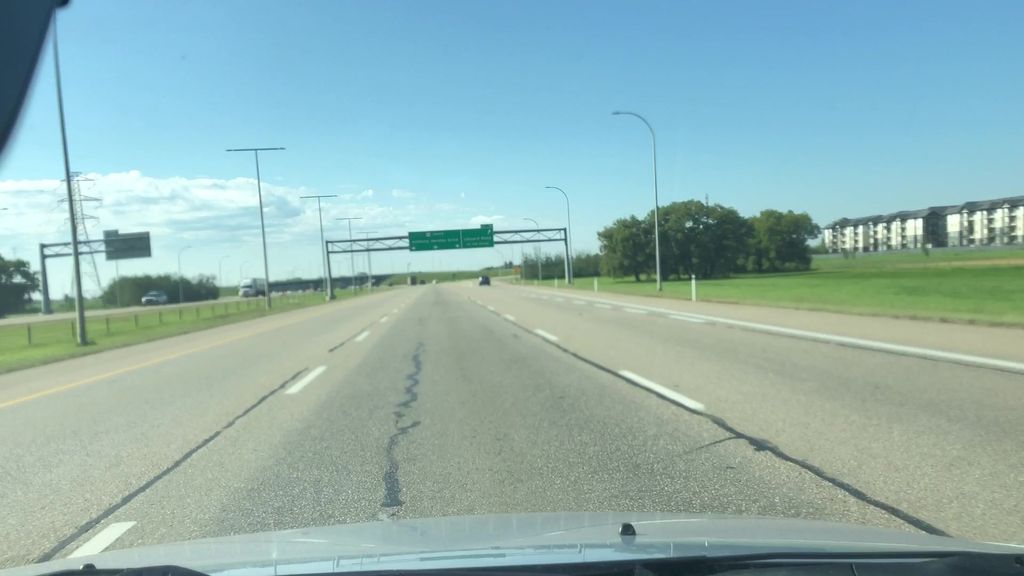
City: edmonton